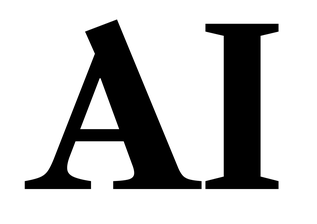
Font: LibreCaslonText_Bold